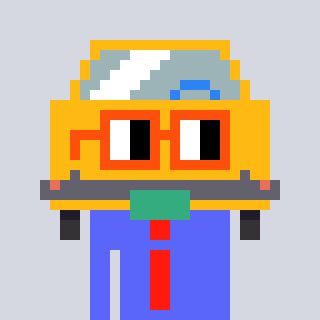
a pixel art character with square orange glasses, a taxi-shaped head and a purple-colored body on a cool background